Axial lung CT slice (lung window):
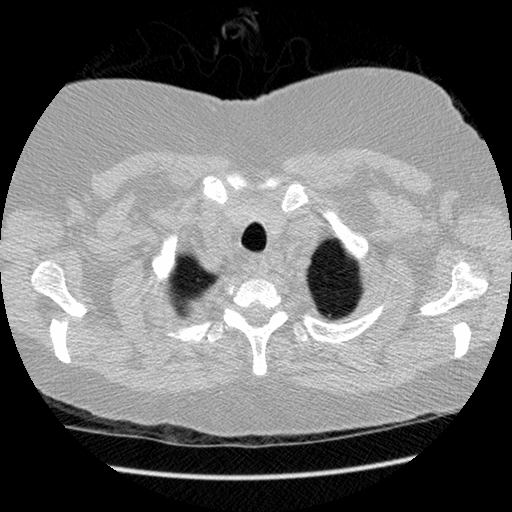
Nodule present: no